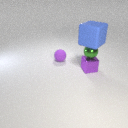
small purple metal cube below small green metal sphere